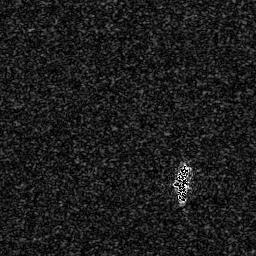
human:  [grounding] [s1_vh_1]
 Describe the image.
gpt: In the satellite image, there is  <ref>1 medium ship </ref> <box>[[67, 63, 74, 77, 0]]</box> located at bottom right.